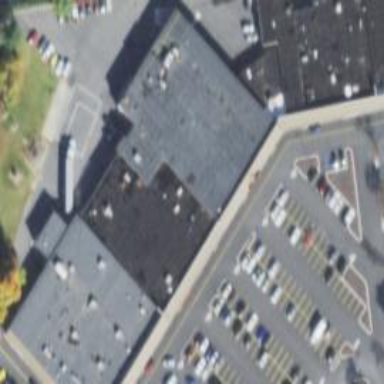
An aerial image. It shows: Supermarket.